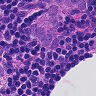
Metastatic tissue present: yes